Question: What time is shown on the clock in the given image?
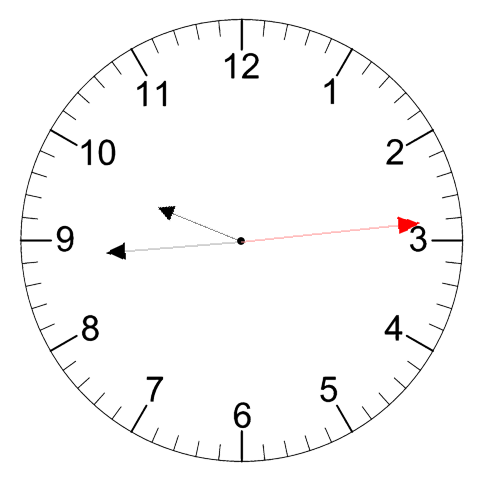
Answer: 09:44:14